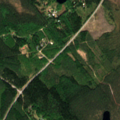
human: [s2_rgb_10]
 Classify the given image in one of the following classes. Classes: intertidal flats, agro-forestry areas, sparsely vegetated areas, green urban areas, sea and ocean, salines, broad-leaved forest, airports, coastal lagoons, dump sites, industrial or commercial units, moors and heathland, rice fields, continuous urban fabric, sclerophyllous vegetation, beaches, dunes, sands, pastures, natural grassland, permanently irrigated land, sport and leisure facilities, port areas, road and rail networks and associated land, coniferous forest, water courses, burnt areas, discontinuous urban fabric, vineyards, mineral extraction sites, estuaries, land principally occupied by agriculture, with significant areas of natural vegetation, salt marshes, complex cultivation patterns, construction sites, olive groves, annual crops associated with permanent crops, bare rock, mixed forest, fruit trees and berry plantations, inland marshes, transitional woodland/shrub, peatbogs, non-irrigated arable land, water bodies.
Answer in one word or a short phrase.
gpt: coniferous forest, mixed forest